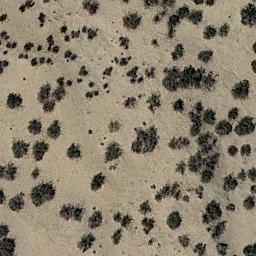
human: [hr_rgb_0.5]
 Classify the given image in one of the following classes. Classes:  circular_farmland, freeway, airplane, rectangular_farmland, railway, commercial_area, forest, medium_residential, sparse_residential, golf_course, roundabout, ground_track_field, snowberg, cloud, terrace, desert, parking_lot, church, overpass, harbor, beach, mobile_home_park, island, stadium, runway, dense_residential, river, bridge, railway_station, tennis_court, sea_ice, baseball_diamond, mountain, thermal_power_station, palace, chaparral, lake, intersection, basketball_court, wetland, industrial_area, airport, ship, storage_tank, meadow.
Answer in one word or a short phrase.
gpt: chaparral